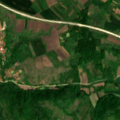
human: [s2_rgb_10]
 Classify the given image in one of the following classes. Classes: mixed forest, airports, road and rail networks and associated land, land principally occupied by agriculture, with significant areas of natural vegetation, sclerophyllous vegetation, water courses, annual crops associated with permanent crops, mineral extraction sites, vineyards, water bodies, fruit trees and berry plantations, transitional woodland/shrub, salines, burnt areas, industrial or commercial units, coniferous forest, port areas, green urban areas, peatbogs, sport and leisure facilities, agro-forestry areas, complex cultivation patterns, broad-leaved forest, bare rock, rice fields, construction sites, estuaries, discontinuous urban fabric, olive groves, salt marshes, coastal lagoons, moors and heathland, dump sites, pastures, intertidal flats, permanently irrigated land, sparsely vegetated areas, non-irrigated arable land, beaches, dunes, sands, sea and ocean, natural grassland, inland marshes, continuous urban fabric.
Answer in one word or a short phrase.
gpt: discontinuous urban fabric, non-irrigated arable land, complex cultivation patterns, land principally occupied by agriculture, with significant areas of natural vegetation, broad-leaved forest, transitional woodland/shrub